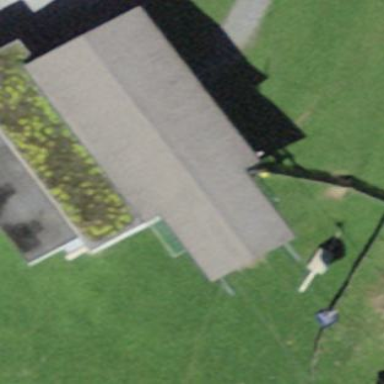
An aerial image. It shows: Service building.